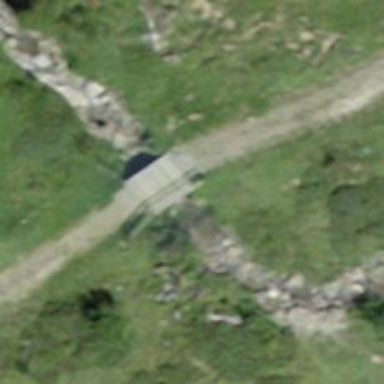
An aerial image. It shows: Gravel track on bridge with grade2 track type.